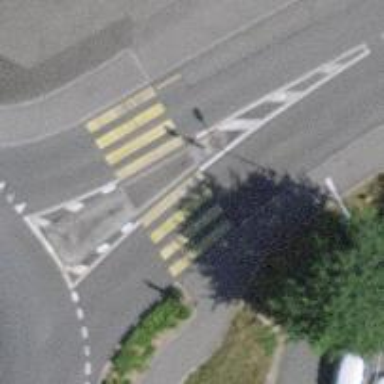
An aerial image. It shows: Footway that serves as traffic island.